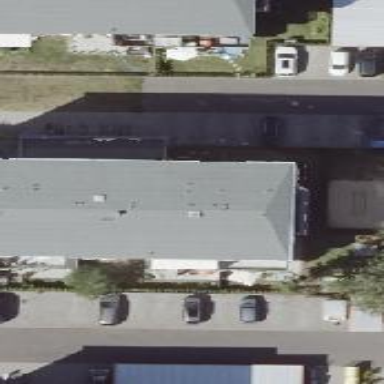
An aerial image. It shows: Building with apartments and flat roof.